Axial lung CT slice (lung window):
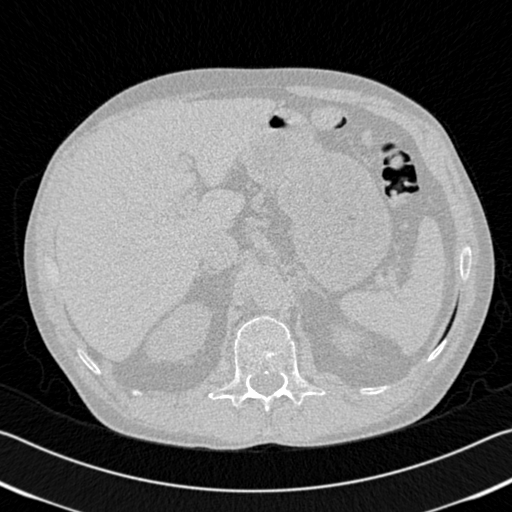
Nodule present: no